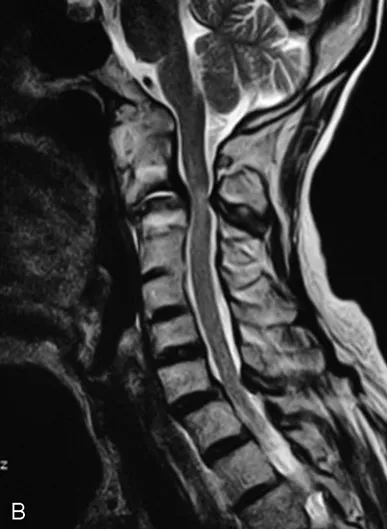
B
) Magnetic resonance imaging demonstrated marked severe compression of the spinal cord at C2-C3 and moderate compression at the cervicothoracic junction.
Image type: radiology (mri)